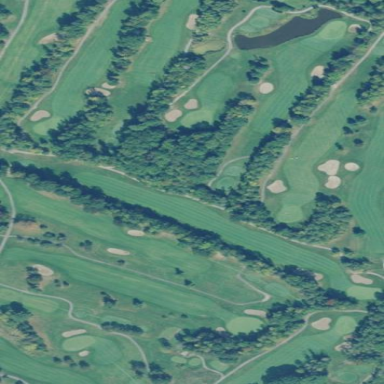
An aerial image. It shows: Golf course.